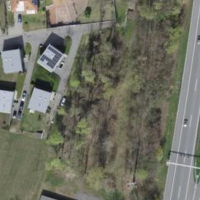
EUNIS habitat code: 57
Species observed at this site:
Laurus nobilis